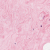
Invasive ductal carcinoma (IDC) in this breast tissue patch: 0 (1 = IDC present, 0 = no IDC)